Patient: sex F, age 19
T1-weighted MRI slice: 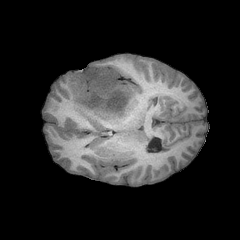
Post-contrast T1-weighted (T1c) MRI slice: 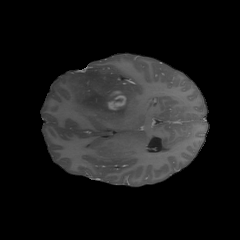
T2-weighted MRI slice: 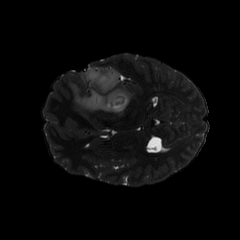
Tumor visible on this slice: yes
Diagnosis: Astrocytoma, IDH-mutant
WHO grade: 4